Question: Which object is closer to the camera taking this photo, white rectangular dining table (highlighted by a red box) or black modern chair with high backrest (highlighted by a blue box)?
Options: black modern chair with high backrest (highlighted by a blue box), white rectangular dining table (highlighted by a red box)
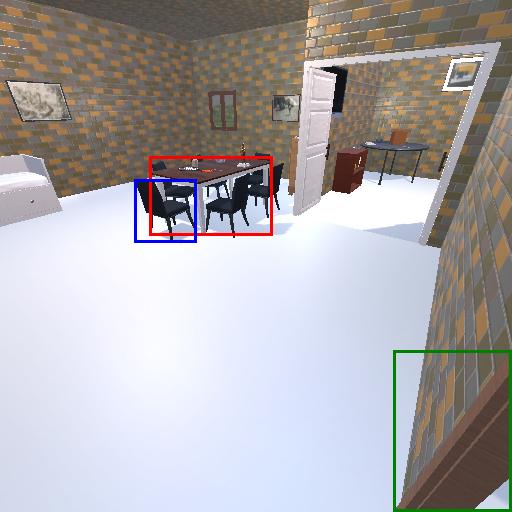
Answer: black modern chair with high backrest (highlighted by a blue box)